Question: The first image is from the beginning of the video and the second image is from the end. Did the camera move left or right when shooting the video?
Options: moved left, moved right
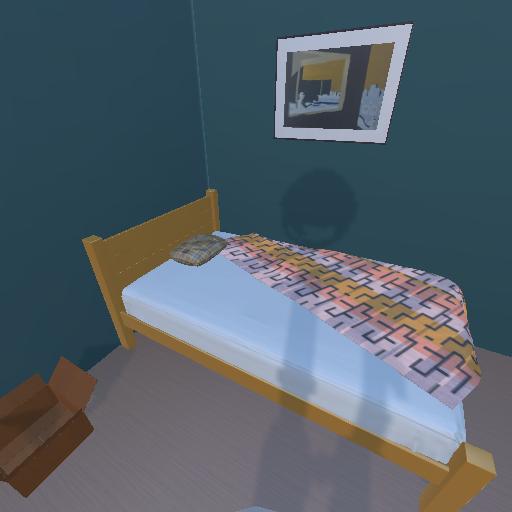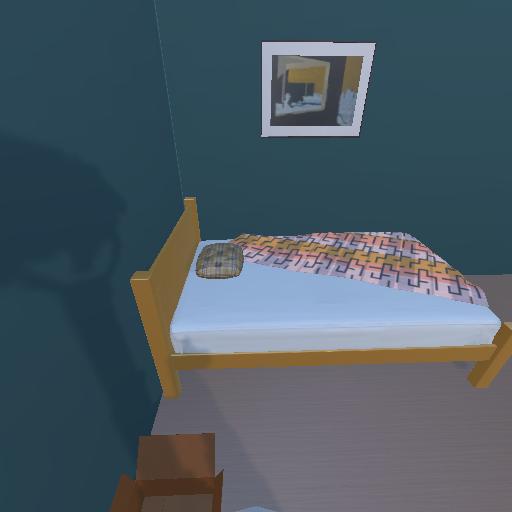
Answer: moved left